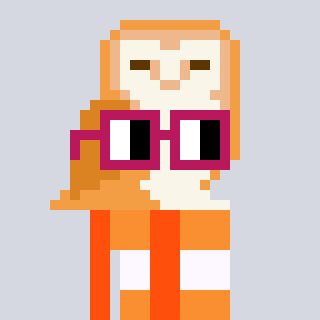
a pixel art character with square dark red glasses, a owl-shaped head and a orange-colored body on a cool background